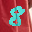
Label: 8